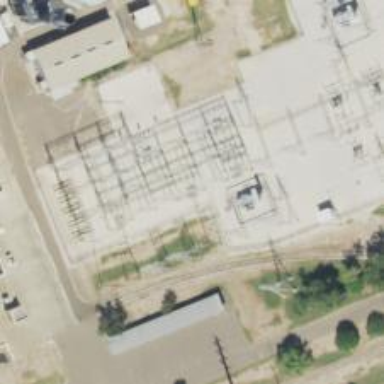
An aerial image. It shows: Switch used for power control.